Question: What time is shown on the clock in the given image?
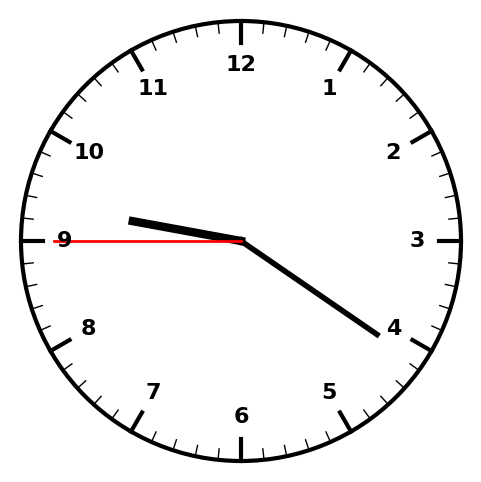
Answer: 09:20:45